Field crop: maize
Growth stage: 1
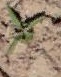
Species: atriplex